Question: So I've been studying this for a while and it looks as though it was a big job to change anything to do with the default view for editing a table row.
I just want to change the background colour to something more in line with my app in iOS 7. Can this be done without subclassing?

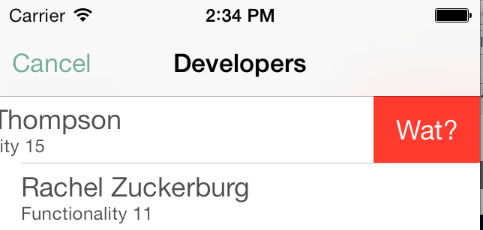
Answer: You could use something like this: <URL>